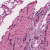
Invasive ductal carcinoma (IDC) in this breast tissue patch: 1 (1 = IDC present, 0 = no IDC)